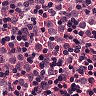
Metastatic tissue present: yes